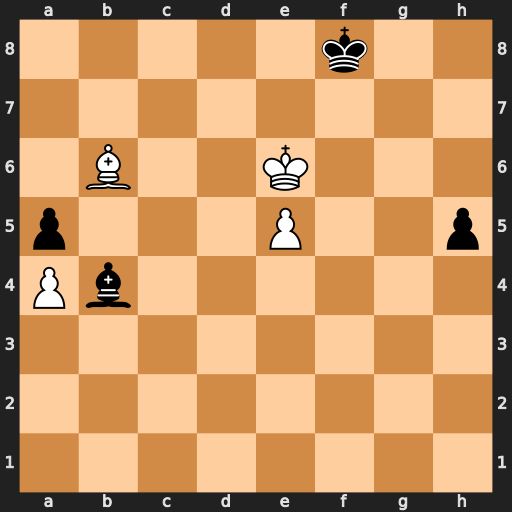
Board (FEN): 5k2/8/1B2K3/p3P2p/Pb6/8/8/8
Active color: w
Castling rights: -
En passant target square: -
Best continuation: Kd7 h4 e6 h3 Bxa5